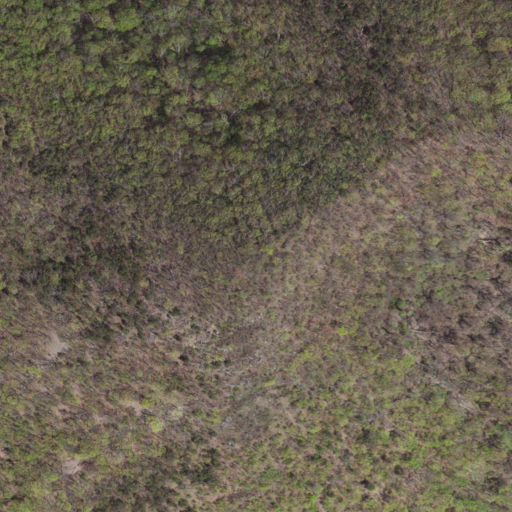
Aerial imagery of mountain in Virginia named Griffith Knob containing deciduous forest and mixed forest